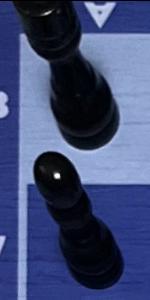
Label: Pawn_Black